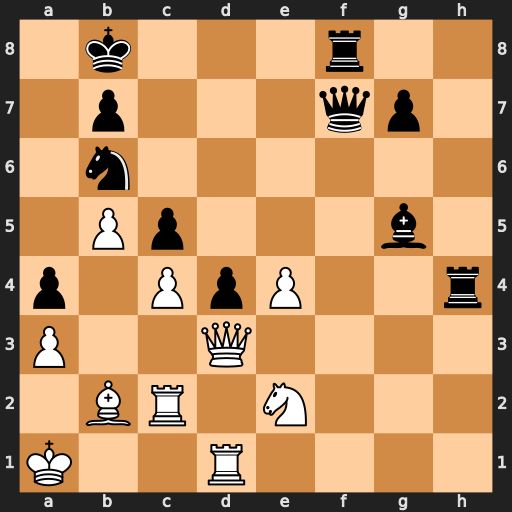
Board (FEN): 1k3r2/1p3qp1/1n6/1Pp3b1/p1PpP2r/P2Q4/1BR1N3/K2R4
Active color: w
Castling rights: -
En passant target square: -
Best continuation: Qg3+ Qc7 Qxg5